Question: I have a Jquery function which does the Things as Shown below in Image
1.I have a div which lists all the products in one page and people who ever are interested
may choose either tick or cross.
2.On Clicking the cross in Image1 it will change the div as in image 2 (i.e) Not interested will be shown and tick will appear only in symbol
3.On Clicking the tick symbol in Image2 It should make the div as in Image 1 (i.e) I am interested will be shown and cross will appear only in symbol

I have created 4 Separate Images and written class as Below
'''
.CrossMe
{
background : url(CrossMe.gif) no-repeat;
cursor : pointer;
float : left;
height : 44px;
width : 51px;
}
.TickMe
{
background : url(TickMe.gif) no-repeat;
cursor : pointer;
float : left;
height : 44px;
width : 49px;
}
.NotInterested
{
background : url(NotInterested.gif) no-repeat;
cursor : pointer;
float : left;
height : 44px;
width : 241px;
}
.Interested
{
background : url(IamInterested.gif) no-repeat;
cursor : pointer;
float : left;
height : 44px;
width : 243px;
}
'''
and Jquery to change class as Below
'''
$('document').ready(function(){
$('.CrossMe').click(function(){
$(this).prev().attr('class', 'TickMe');
$(this).toggleClass('NotInterested');
$(this).prev().click(function(){
$(this).next().attr('class', 'CrossMe');
$(this).toggleClass('Interested');
});
});
$('.TickMe').click(function(){
$(this).next().attr('class', 'CrossMe');
$(this).toggleClass('Interested');
$(this).next().click(function(){
$(this).next().attr('class', 'TickMe');
$(this).toggleClass('NotInterested');
});
});
});
'''
and HTML as Below
'''
<pre>
<div class="Interested"></div>
<div class="CrossMe"></div>
</pre>
'''
Now my code works for Only once after that it is working but not as i Expected.
Could some one help me in fixing this
Please don't use ID as I will be displaying more than one div's with products in them on the same page
Thanks in Advance
I have pasted The Whole HTML Code below
'''
<pre>
<style>
.CrossMe
{
background : url(CrossMe.gif) no-repeat;
cursor : pointer;
float : left;
height : 44px;
width : 51px;
}
.TickMe
{
background : url(TickMe.gif) no-repeat;
cursor : pointer;
float : left;
height : 44px;
width : 49px;
}
.NotInterested
{
background : url(NotInterested.gif) no-repeat;
cursor : pointer;
float : left;
height : 44px;
width : 241px;
}
.Interested
{
background : url(IamInterested.gif) no-repeat;
cursor : pointer;
float : left;
height : 44px;
width : 243px;
}
.Button
{
cursor : pointer;
}
</style>
<script>
$('document').ready(function(){
$('.CrossMe').click(function(){
$(this).prev().attr('class', 'TickMe');
$(this).toggleClass('NotInterested');
$(this).prev().click(function(){
$(this).next().attr('class', 'CrossMe');
$(this).toggleClass('Interested');
});
});
$('.TickMe').click(function(){
$(this).next().attr('class', 'CrossMe');
$(this).toggleClass('Interested');
$(this).next().click(function(){
$(this).prev().attr('class', 'TickMe');
$(this).toggleClass('NotInterested');
});
});
});
</script>
<div class="Interested"></div>
<div class="CrossMe"></div>
</pre>
'''
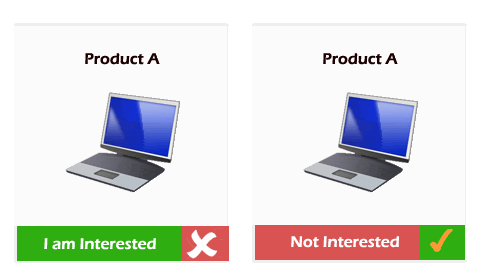
Answer: Sorry for not checked solution, but I'll try to improve if it won't work, try this
'''
$('document').ready(function(){
var $pre = $('pre');
$pre.delegate('div.CrossMe', 'click', function(){
$(this).attr('class', 'TickMe')
.prev().attr('class', 'NotInterested');
});
$pre.delegate('div.TickMe', 'click', function(){
$(this).attr('class', 'CrossMe')
.prev().attr('class', 'Interested');
});
});
'''
I use 'var $pre = $('pre');' cause it is some sort of optimization. You need to attach a handler to '<pre>' DOM object 2 times. You can do it this way:
'''
$('pre').someMethod();
$('pre').someMethod();
'''
But why to call 'jQuery' constructor two times to get eventually the same object? it is better to call it only once, save it to a variable and work with it further.
I frequently see smth like:
'''
$('div').click(function() {
$(this).methodcall();
$(this).anotherMethodcall();
$(this).yetAnotherMethodcall();
});
'''
This is not a good approach